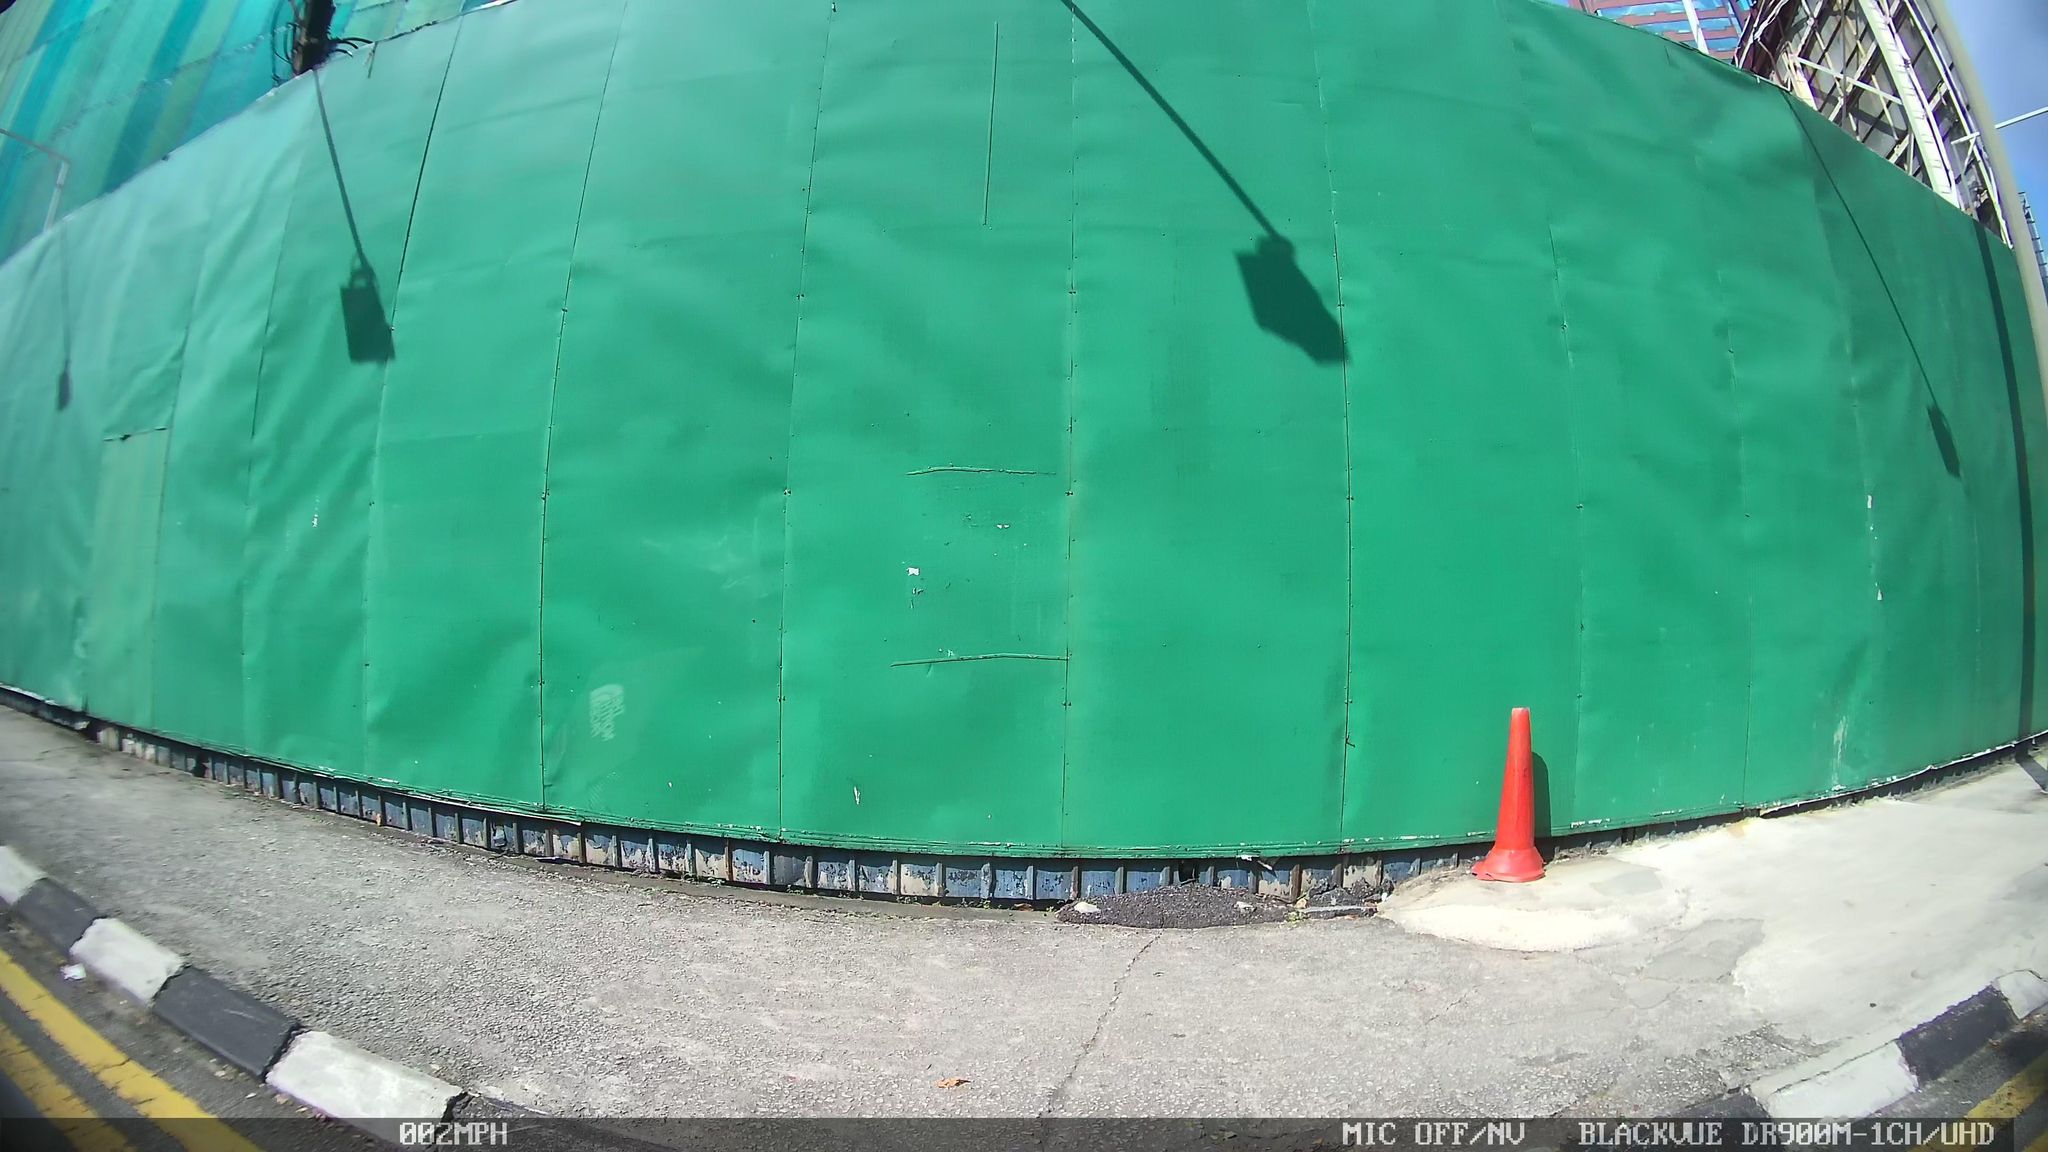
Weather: snowy
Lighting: day
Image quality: good
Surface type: driving surface
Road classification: track, steps
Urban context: urban centre
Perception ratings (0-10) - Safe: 0.96, Lively: 1.14, Beautiful: 2.02, Boring: 6.25, Depressing: 2.9, Wealthy: 3.59